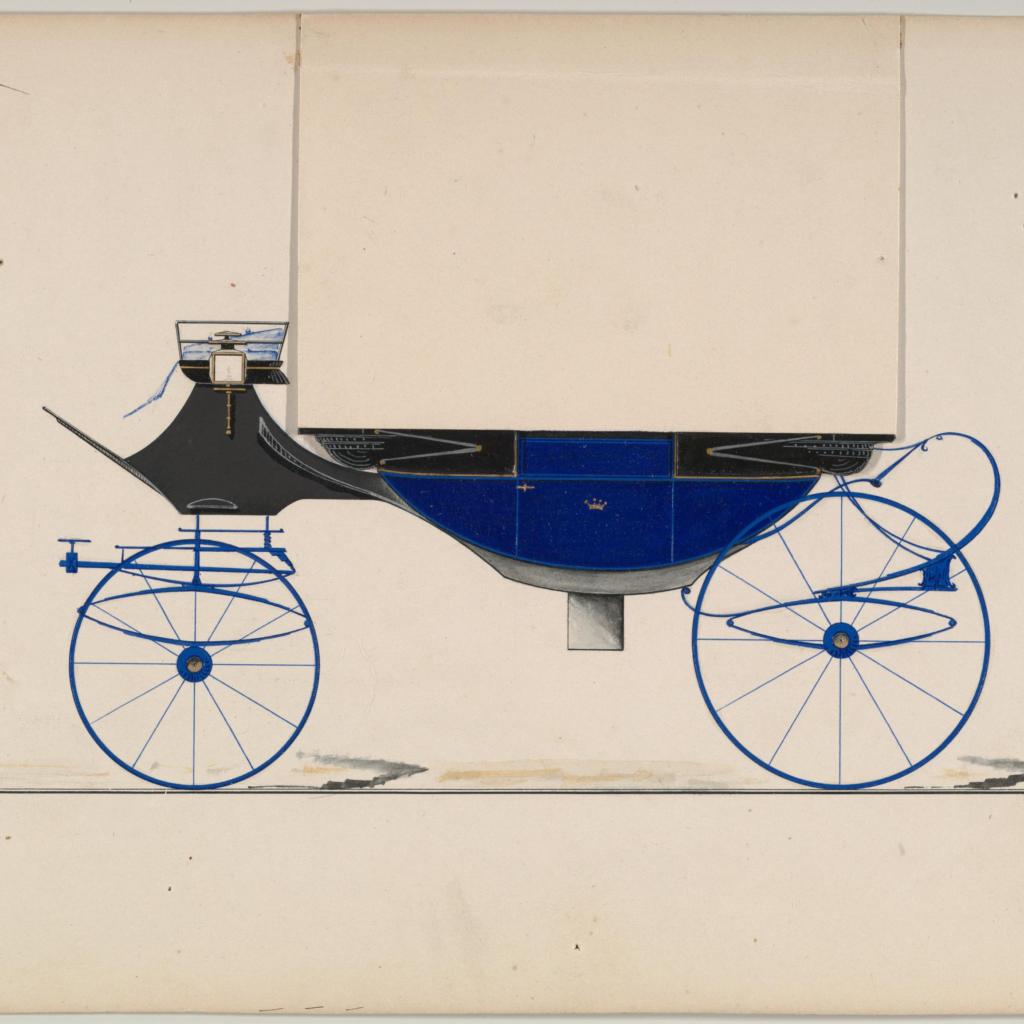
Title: Design for Landau, no. 820
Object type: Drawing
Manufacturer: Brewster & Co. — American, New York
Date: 1850–70
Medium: Pen and black ink, watercolor and gouache with gum arabic and metallic ink
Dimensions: sheet: 6 13/16 x 9 13/16 in. (17.3 x 24.9 cm)
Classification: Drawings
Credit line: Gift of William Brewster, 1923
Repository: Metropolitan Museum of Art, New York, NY